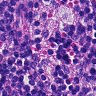
Metastatic tissue present: no